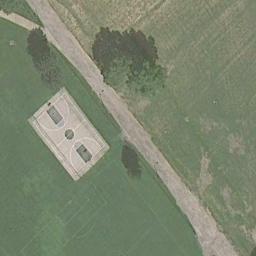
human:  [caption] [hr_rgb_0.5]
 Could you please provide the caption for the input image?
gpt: There is a basketball court on the left side of the path .

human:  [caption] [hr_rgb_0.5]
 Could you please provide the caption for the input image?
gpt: There is a basketball court in the middle of grass by the road .

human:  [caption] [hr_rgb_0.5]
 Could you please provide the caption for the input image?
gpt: A basketball court on the lawn while a road and some trees beside .

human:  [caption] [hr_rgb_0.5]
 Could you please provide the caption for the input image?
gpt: The basketball court on the big lawn and a bare lawn are separated by a road .

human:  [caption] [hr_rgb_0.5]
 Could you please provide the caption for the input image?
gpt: A road is beside the  basketball court .